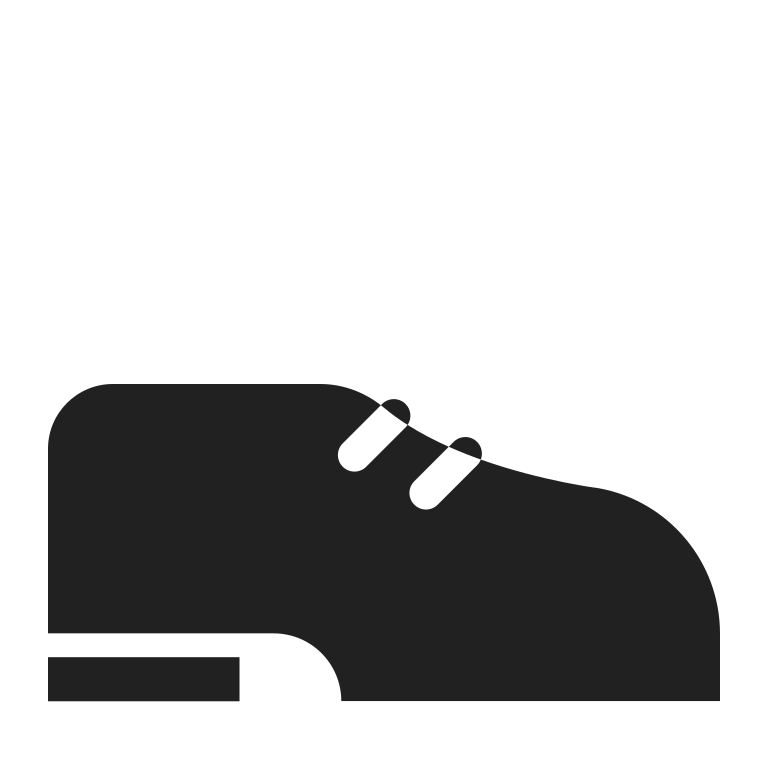
mans shoe high contrast